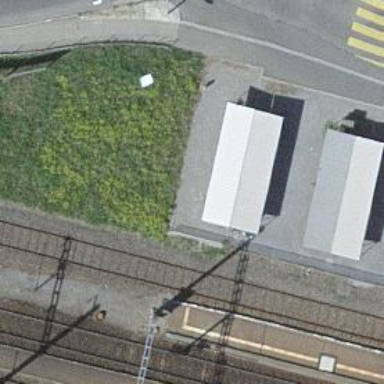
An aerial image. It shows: Shed designated for bicycle parking.